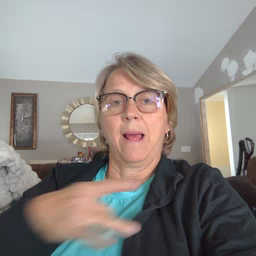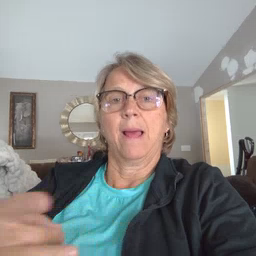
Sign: like